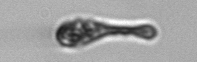
Label: Euglena